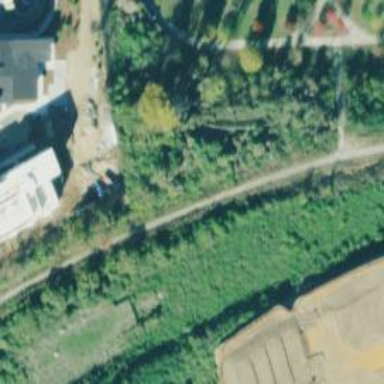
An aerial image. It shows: Abandoned railway path.